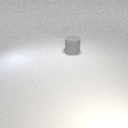
large gray rubber cylinder